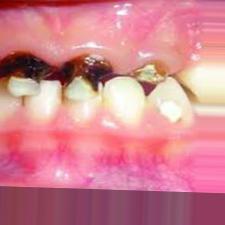
Condition: Caries